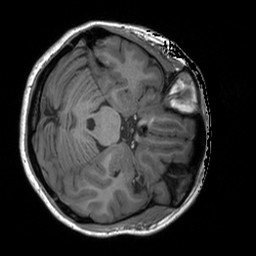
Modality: T1w
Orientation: axial
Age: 26
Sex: female
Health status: healthy
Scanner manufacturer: siemens
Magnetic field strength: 3 T
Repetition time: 1.9 s
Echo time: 0.00252 s